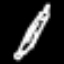
Label: pencil